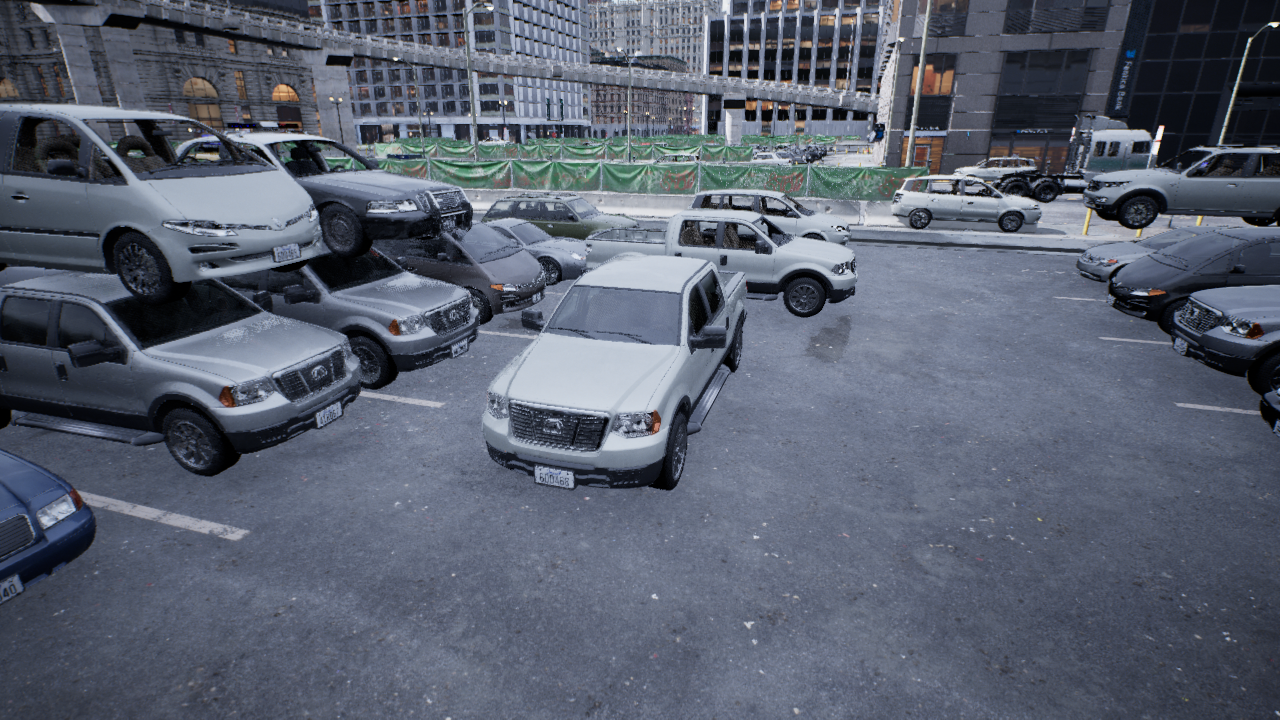
Venue: arterial
Lighting: overcast
Vehicle rig: pickup